Question:
I am able to change background for 'SearchView' using following code:
'''
mSearchView = (SearchView) findViewById(R.id.search_search_view);
LinearLayout layout = (LinearLayout)mSearchView.findViewById(mSearchView.getContext().getResources().getIdentifier("android:id/search_bar", null, null));
layout.setBackground(getResources().getDrawable(R.drawable.curve_stroke_border_white_bg));
'''
But How to remove 'search_plate' in Search view ( ).
Can anyone have any idea please help me..
Thanks in adavance.
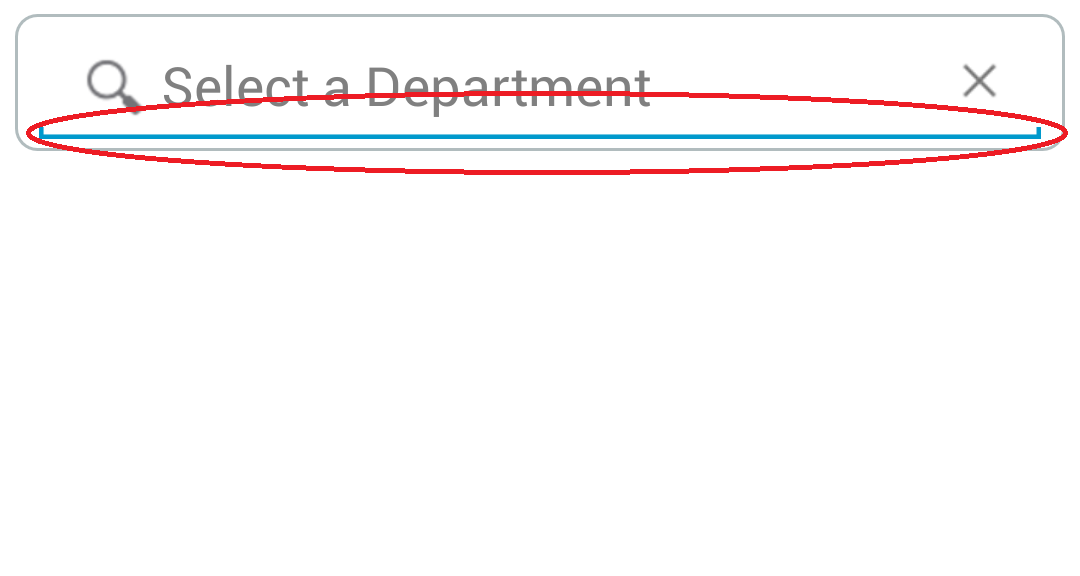
Answer: Suppose, this will help you
'''
int searchPlateId = searchView.getContext().getResources()
.getIdentifier("android:id/search_plate", null, null);
View searchPlateView = searchView.findViewById(searchPlateId);
if (searchPlateView != null) {
searchPlateView.setBackgroundColor(Color.BLACK); //depand you can set
}
'''